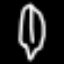
Label: leaf